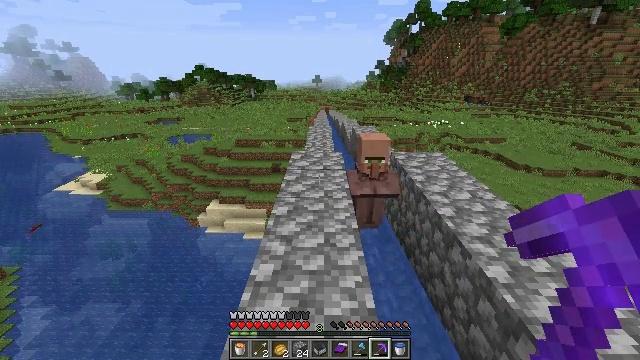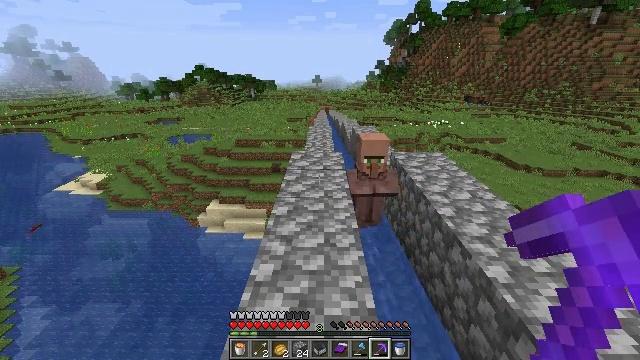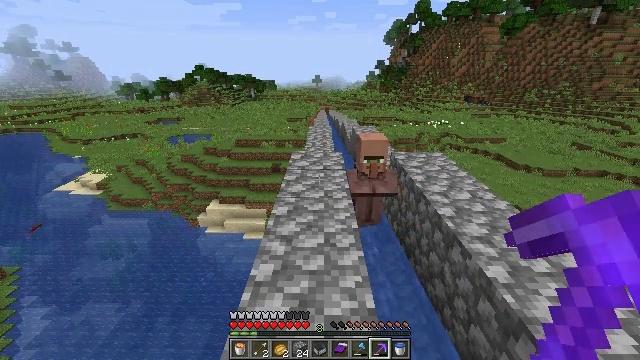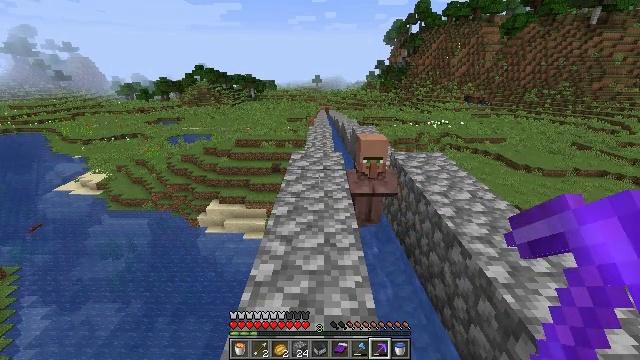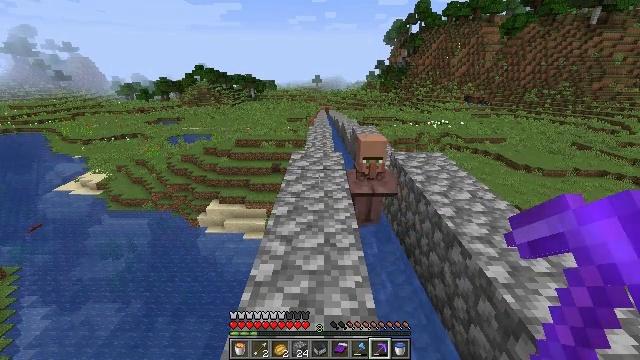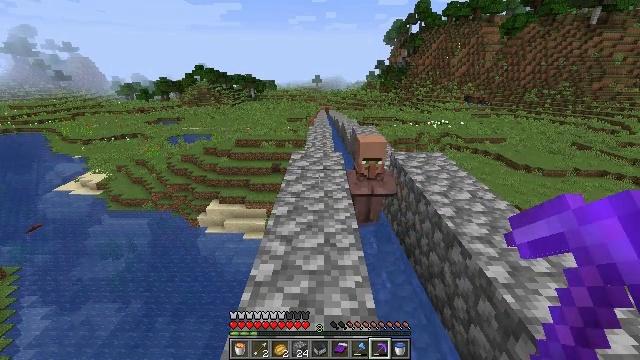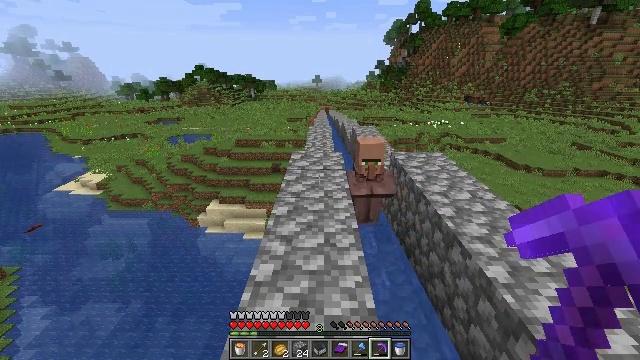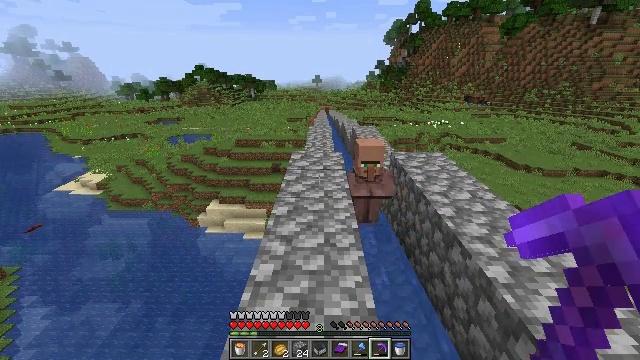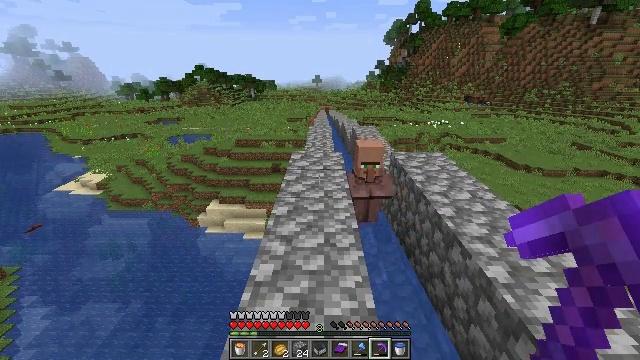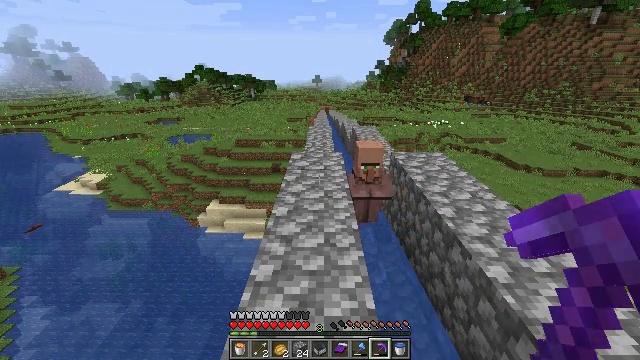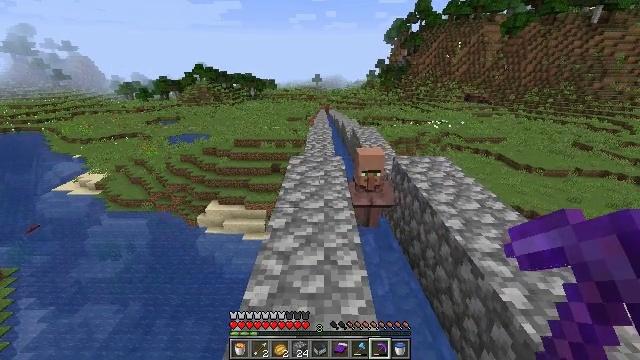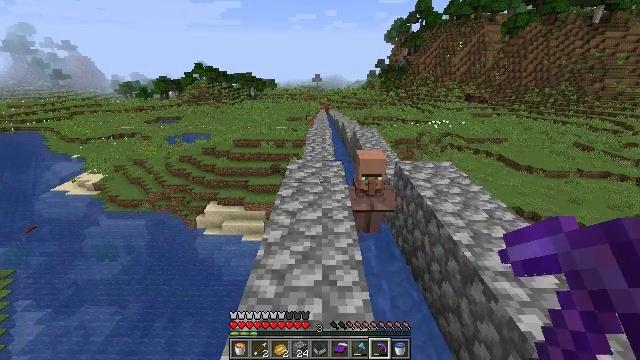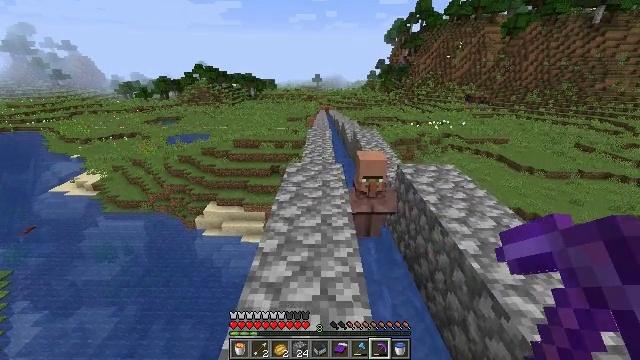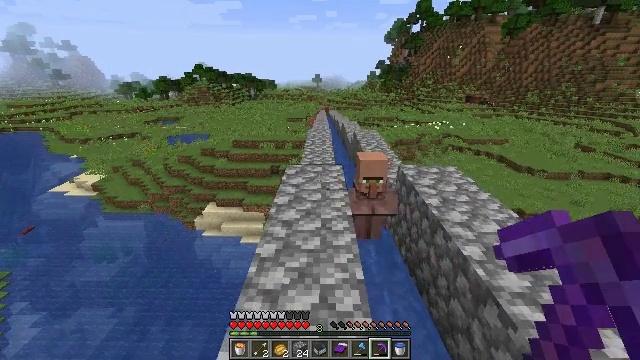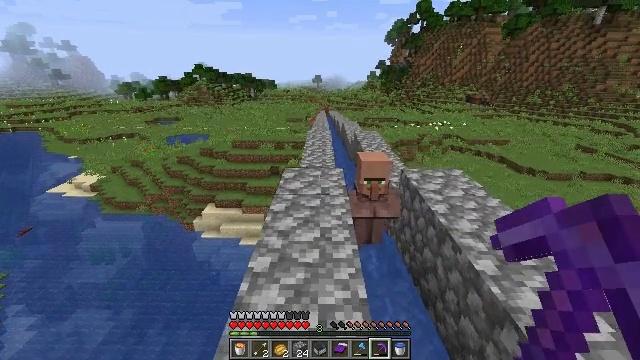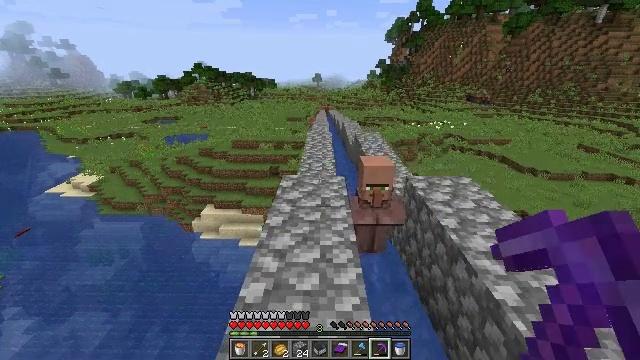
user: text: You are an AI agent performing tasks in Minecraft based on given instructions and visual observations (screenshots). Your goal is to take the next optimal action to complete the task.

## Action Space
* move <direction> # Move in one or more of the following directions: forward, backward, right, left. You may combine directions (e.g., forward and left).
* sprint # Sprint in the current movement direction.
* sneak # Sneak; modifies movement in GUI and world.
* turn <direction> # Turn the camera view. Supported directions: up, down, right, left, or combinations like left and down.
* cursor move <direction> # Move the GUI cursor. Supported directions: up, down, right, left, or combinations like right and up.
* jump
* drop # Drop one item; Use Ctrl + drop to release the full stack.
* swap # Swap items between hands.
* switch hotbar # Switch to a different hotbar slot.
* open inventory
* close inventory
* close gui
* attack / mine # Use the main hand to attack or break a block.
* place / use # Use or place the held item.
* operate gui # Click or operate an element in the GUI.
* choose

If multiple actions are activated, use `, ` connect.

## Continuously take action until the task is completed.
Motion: motion action
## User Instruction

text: Mine cobblestone underground.
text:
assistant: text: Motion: no_op
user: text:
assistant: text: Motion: no_op
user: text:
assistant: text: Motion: no_op
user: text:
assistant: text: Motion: no_op
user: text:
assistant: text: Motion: no_op
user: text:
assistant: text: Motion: no_op
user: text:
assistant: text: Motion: no_op
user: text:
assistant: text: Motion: no_op
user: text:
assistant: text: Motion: move forward
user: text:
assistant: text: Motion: move forward
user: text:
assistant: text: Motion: move forward
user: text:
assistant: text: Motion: move forward
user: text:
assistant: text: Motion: move forward
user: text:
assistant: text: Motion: move forward
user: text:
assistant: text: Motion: move forward
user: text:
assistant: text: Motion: move forward
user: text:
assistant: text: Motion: move forward
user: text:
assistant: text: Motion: move forward
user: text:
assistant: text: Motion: move forward
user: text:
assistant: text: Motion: move forward
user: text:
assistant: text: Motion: move forward
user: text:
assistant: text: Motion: move forward
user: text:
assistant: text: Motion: move forward
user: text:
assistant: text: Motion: move forward
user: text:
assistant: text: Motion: move forward
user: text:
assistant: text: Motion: no_op
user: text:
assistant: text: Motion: no_op
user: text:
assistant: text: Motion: no_op
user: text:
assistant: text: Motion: no_op
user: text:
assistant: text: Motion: no_op